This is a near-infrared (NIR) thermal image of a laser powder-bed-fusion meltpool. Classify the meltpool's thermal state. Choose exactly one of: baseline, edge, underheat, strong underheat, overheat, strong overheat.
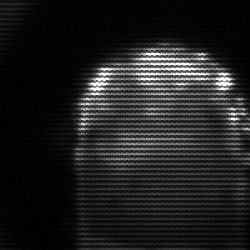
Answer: baseline